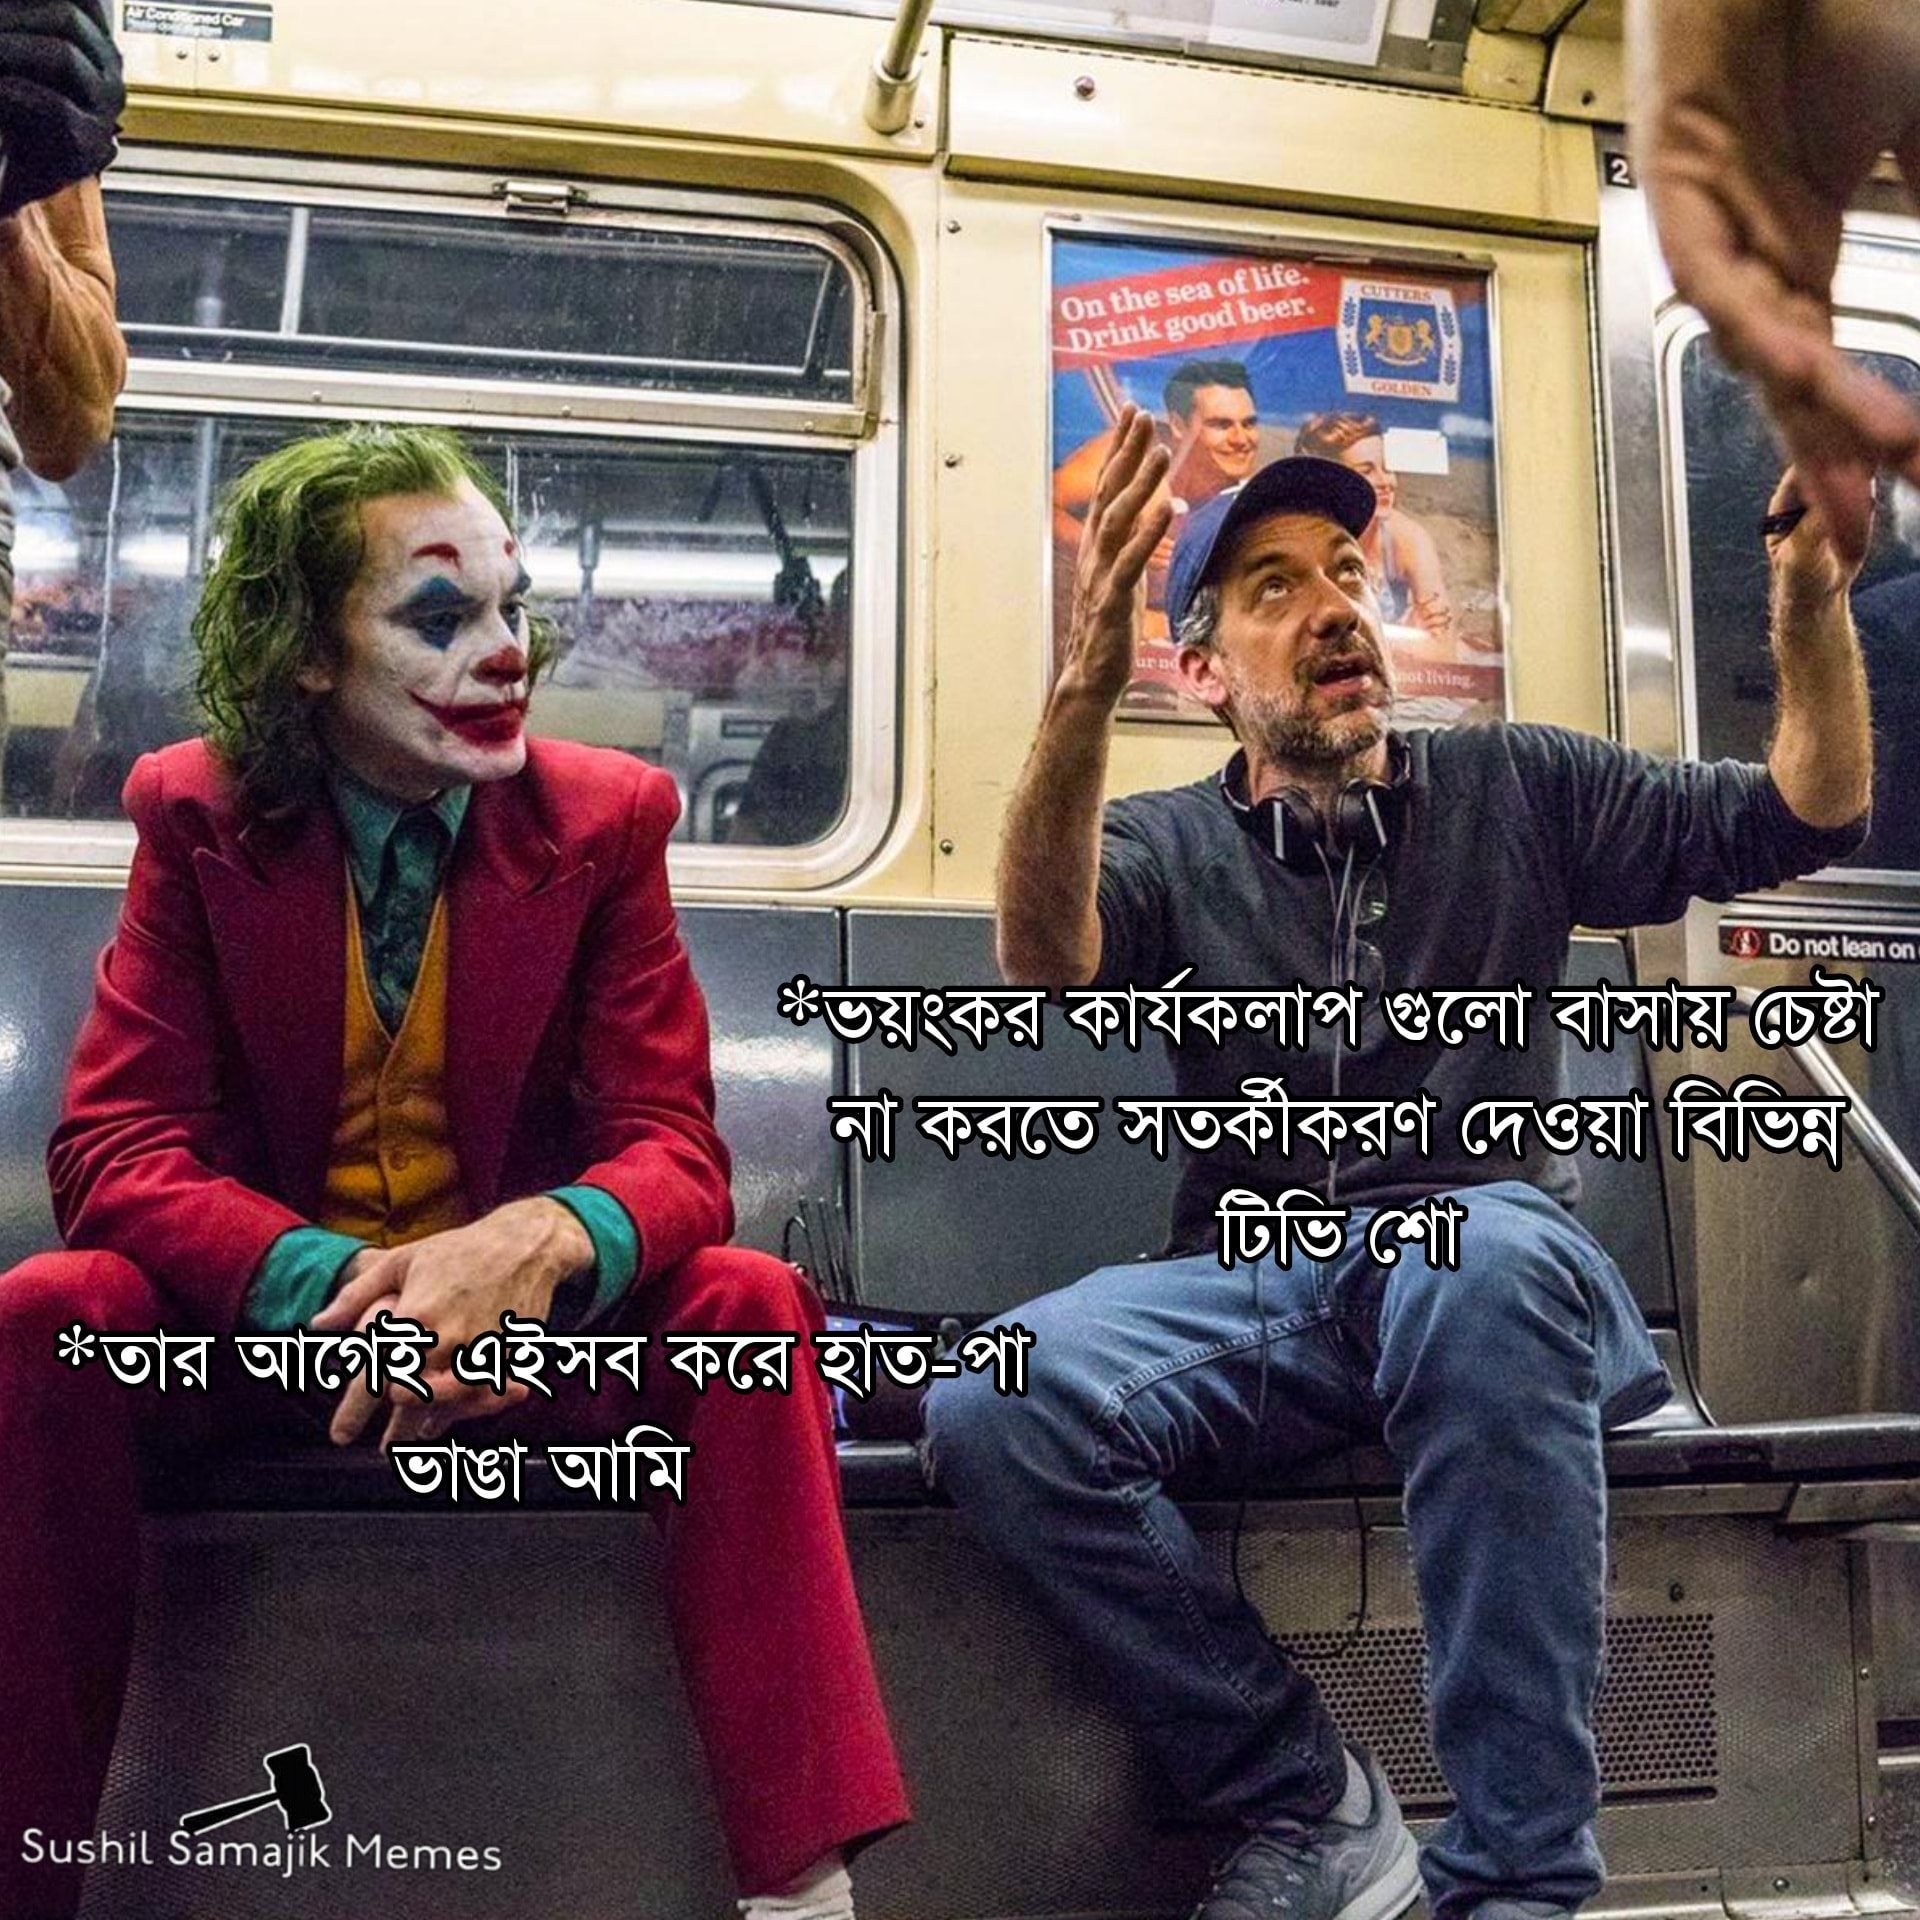
Caption: *ভয়ংকর কার্যকলাপ  গুলো বাসায় চেষ্টা না করতে সতর্কীকরণ দেওয়া বিভিন্ন টিভি শো         *তার আগেই এইসব করে হাত - পা ভাঙা  আমি
Label: non-hate